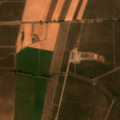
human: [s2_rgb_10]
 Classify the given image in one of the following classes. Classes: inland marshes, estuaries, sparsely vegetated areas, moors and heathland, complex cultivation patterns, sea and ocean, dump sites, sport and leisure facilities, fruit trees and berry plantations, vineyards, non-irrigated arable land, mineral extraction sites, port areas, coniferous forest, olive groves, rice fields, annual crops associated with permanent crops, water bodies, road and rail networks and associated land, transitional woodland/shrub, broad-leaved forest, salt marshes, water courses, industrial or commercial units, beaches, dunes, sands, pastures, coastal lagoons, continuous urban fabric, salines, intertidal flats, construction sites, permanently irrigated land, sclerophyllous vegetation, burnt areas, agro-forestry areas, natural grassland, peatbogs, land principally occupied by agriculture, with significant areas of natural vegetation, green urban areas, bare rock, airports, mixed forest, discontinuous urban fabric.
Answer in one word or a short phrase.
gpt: permanently irrigated land, olive groves, complex cultivation patterns